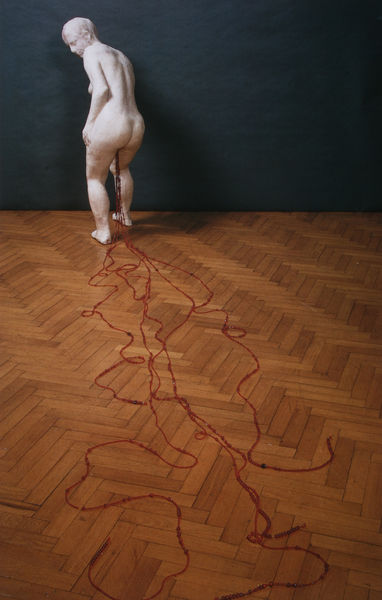
Titel: Untitled (Train)
Künstler: Kiki Smith
Institution: Privatsammlung
Schlagwörter: akt, blau, mann, nackt, weiß, braun, frau, grau, marmor, rücken, schwarz, rot, wand, boden, figur, schnur, kontrast, skulptur, statue, fußboden, parkett, abstrakt, modern, faden, surreal, linie, abgrund, antik, labyrinth, installation, happening, ariadne, theseus, ariadne faden, arianne, thesus